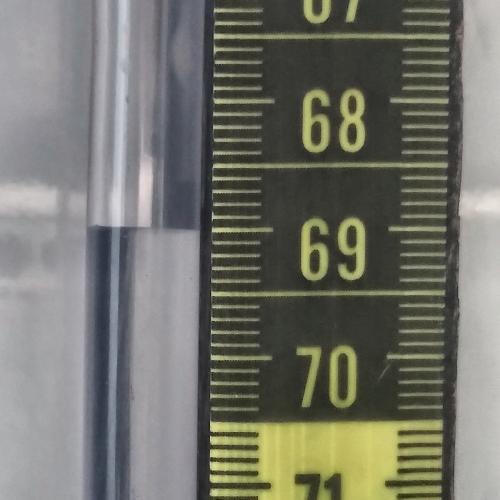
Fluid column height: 69.0 cm